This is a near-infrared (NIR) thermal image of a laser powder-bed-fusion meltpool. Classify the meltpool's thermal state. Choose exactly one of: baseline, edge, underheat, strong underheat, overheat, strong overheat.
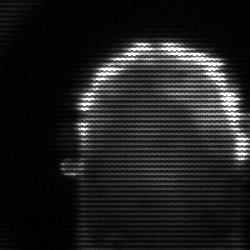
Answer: baseline